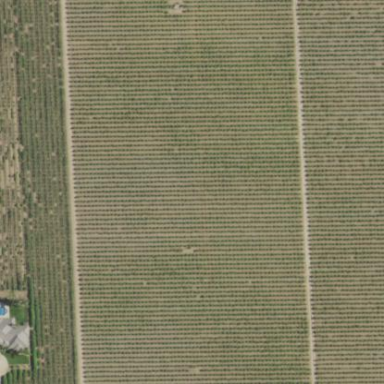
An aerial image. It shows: Vineyard with grape crops.